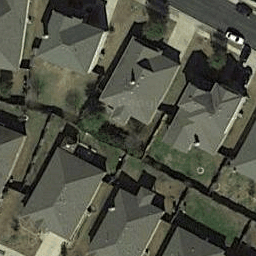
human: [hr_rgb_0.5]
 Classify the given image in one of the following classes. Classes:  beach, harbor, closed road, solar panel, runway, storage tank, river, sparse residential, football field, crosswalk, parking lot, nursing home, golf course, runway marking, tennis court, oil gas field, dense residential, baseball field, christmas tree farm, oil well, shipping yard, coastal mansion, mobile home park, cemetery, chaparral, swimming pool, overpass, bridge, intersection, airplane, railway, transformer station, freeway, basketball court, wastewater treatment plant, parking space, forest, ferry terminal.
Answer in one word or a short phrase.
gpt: dense residential